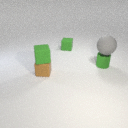
small green metal cylinder to the right of small brown rubber cube